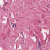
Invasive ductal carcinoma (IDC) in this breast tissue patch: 0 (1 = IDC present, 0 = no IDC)